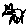
Label: cat